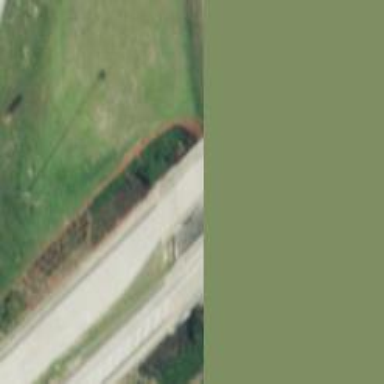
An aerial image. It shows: Bridge on trunk highway which is also expressway with dual carriageway.